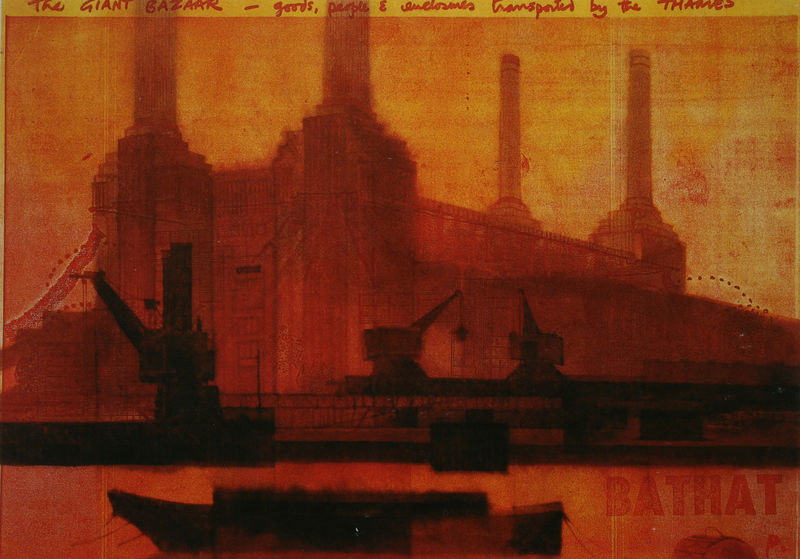
Titel: "Bat Hat", Entwurf für die Umgestaltung des Battersea-Kraftwerks in London - "The Giant Bazaar"
Künstler: Cedric Price
Schlagwörter: orange, gebäude, schiff, hafen, industrie, türme, industriehalle, schiffskran